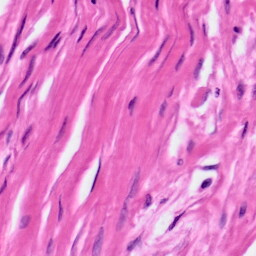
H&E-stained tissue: Ovarian